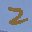
Label: 2